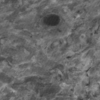
Label: not_dusty